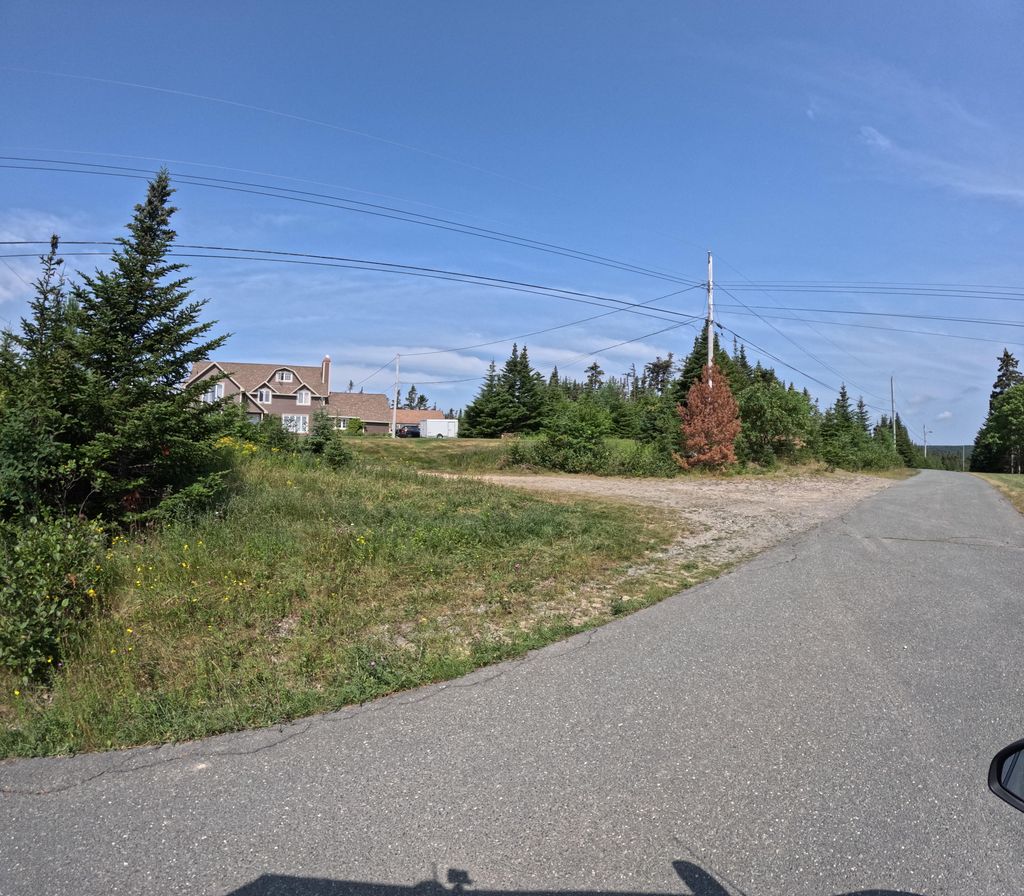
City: st_johns